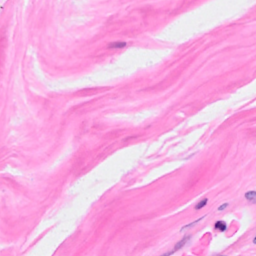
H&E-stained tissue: Breast